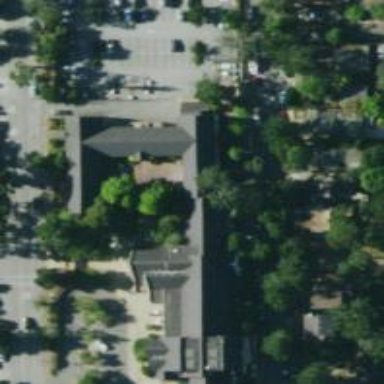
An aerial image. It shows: Historic school building.